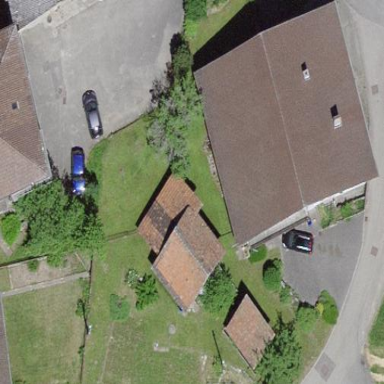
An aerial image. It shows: Rural barn.